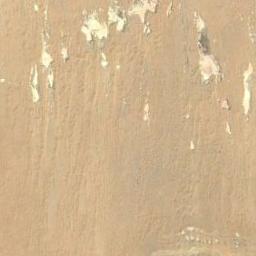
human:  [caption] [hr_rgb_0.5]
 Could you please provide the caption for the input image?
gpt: There are some bare rocks in this desert .

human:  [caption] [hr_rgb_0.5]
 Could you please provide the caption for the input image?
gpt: The desert has yellow sand and some white decayed rocks and the desert terrain is flat .

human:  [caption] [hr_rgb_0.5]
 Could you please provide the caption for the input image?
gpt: There are white desert with lines of bare land .

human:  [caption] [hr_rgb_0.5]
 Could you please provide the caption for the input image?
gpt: The light yellow desert covers the white bare land .

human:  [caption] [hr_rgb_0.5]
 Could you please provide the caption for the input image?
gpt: A yellow desert covered with sand and some bare land .